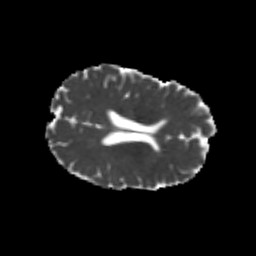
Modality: MD
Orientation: axial
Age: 24
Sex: female
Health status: healthy
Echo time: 0.074 s